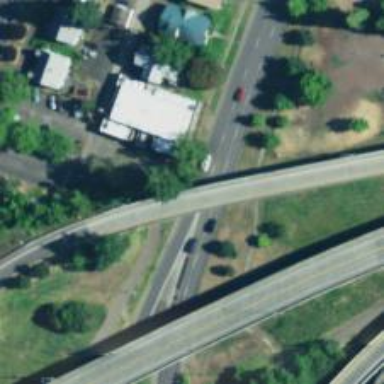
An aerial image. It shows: Trunk link highway.